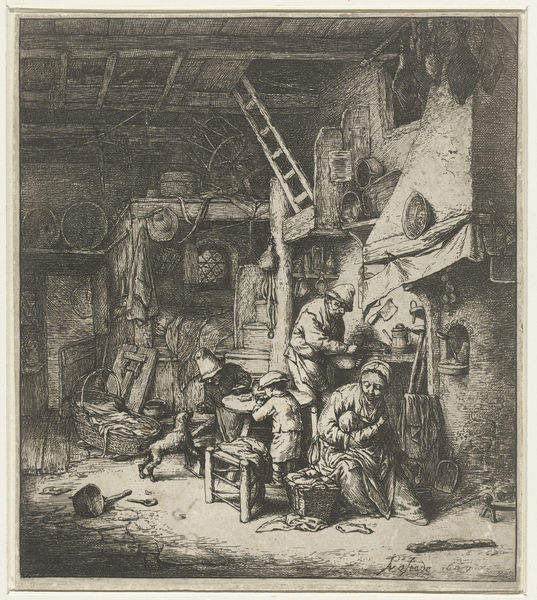
Titel: Boerengezin in interieur
Künstler: Adriaen van Ostade
Standort: Amsterdam
Institution: Rijksmuseum
Schlagwörter: mann, menschen, frau, licht, raum, schwarz, stuhl, hund, innenraum, hütte, tücher, familie, innen, kind, bauern, kamin, kinder, ofen, leiter, küche, kupferstich